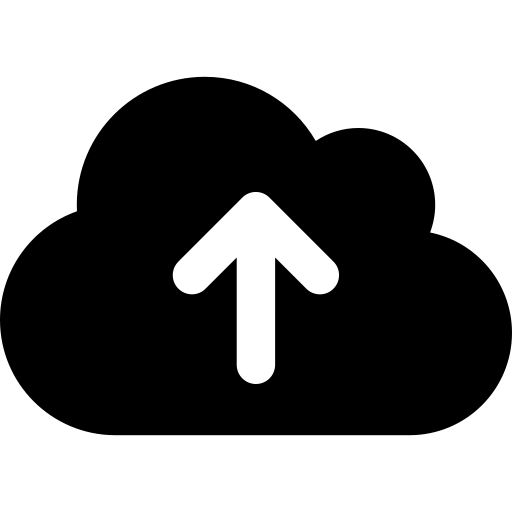
Tags: icon, FontAwesome, fa-icon, solid, cloud, arrow, up